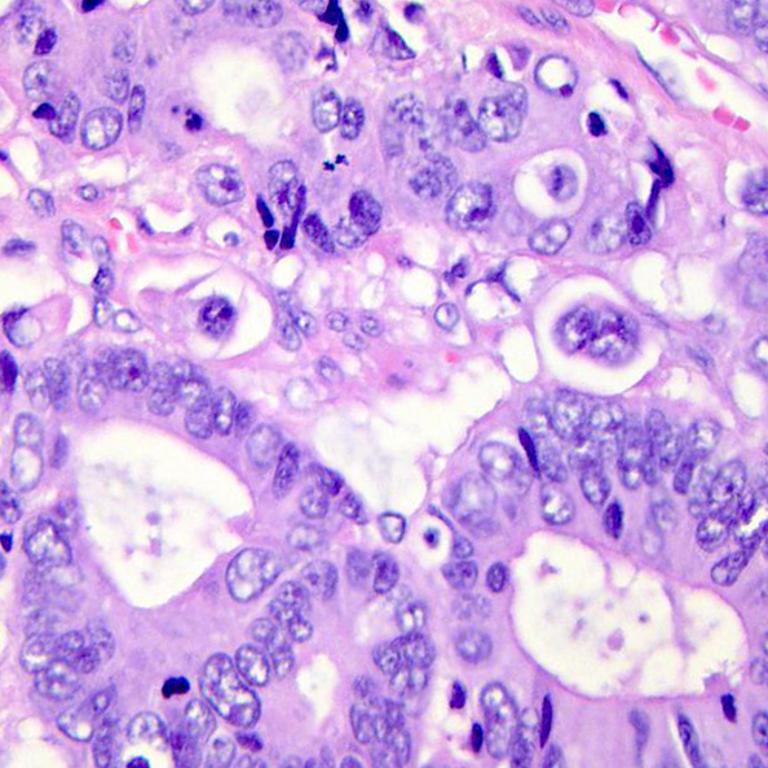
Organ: colon
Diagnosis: adenocarcinomas